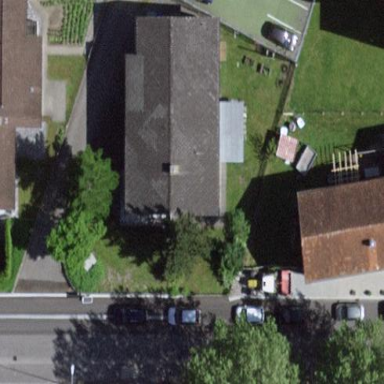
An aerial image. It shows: Simple house.